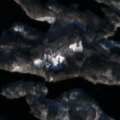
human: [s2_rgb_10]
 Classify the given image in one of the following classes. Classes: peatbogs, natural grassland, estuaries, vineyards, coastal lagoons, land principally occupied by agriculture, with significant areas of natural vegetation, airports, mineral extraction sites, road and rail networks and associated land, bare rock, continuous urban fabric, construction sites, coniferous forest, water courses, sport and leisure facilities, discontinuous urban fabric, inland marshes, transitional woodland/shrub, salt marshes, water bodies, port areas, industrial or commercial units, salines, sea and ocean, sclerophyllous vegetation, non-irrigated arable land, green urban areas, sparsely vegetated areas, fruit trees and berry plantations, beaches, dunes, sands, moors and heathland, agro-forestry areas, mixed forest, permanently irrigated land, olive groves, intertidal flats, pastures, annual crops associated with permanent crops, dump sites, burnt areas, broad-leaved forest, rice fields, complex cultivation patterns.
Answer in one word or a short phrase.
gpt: coniferous forest, mixed forest, transitional woodland/shrub, water bodies